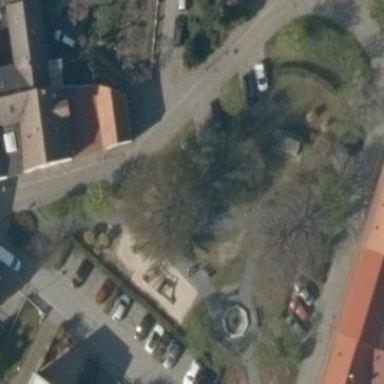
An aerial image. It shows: Lovely park for leisure and relaxation.